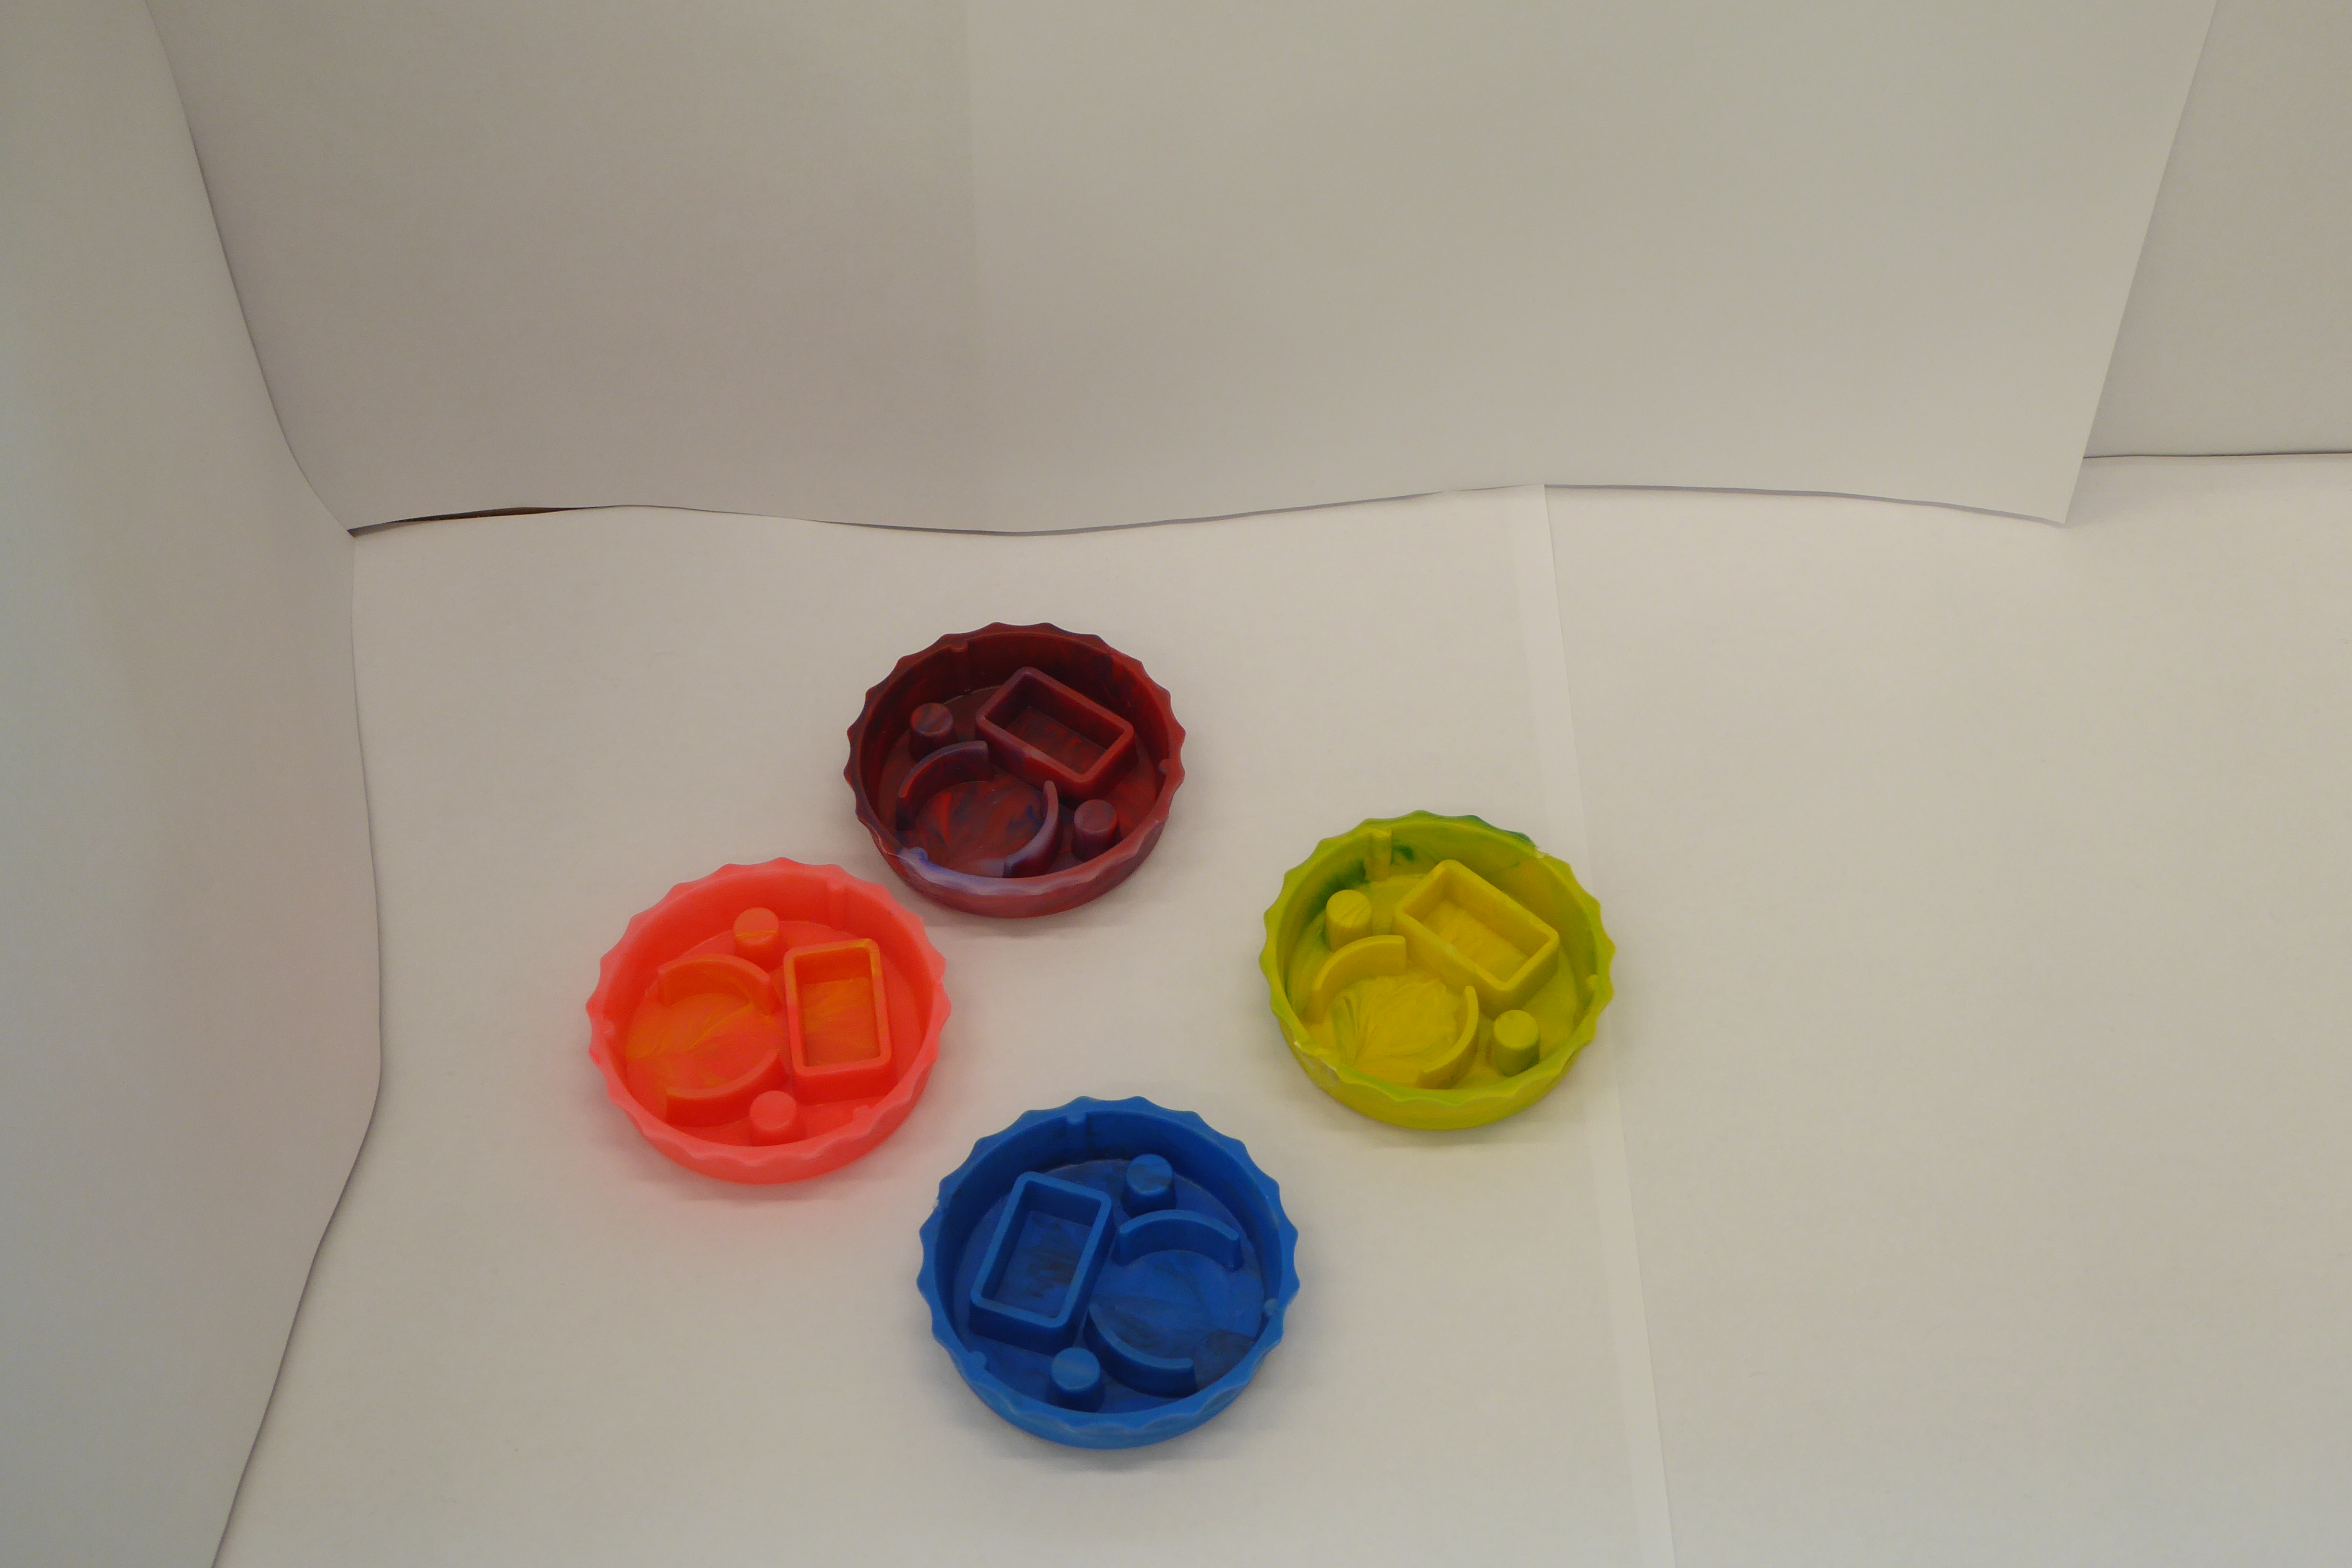
Label: Bottle Opener - Cover